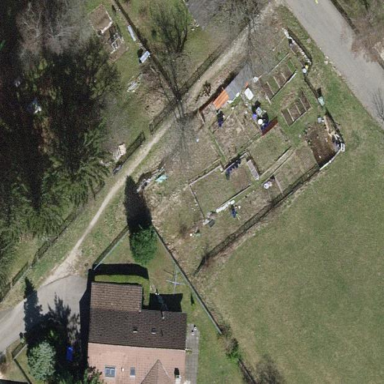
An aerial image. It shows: Allotments area.